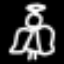
Label: angel